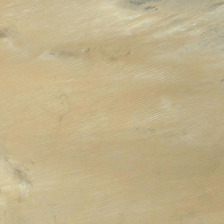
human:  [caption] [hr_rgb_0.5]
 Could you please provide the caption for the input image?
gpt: the beige desert stretches on allsides as far as the eye can see .

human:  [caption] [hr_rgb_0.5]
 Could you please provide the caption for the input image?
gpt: the beige desert stretches on allsides as far as the eye can see .

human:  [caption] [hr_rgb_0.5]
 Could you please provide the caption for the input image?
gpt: it is a piece of yellow desert .

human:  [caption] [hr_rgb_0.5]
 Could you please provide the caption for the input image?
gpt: it is a piece of yellow desert .

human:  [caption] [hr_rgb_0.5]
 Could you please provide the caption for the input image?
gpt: it is a piece of yellow desert .